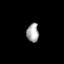
Tissue: prostate
Cell type: T cells
Senescence score: 0.3368
Nuclear area (px): 220
Mean DAPI intensity: 168.823